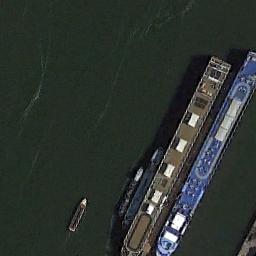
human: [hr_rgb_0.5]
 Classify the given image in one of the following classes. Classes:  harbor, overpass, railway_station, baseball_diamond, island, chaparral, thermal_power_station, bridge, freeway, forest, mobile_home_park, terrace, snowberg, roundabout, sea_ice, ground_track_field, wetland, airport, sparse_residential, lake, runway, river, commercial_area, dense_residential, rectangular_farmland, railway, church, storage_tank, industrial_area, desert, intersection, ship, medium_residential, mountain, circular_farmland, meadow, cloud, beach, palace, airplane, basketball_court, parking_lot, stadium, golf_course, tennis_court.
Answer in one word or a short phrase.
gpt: ship